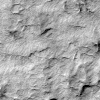
Atmospheric dust classification: not_dusty